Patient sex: M
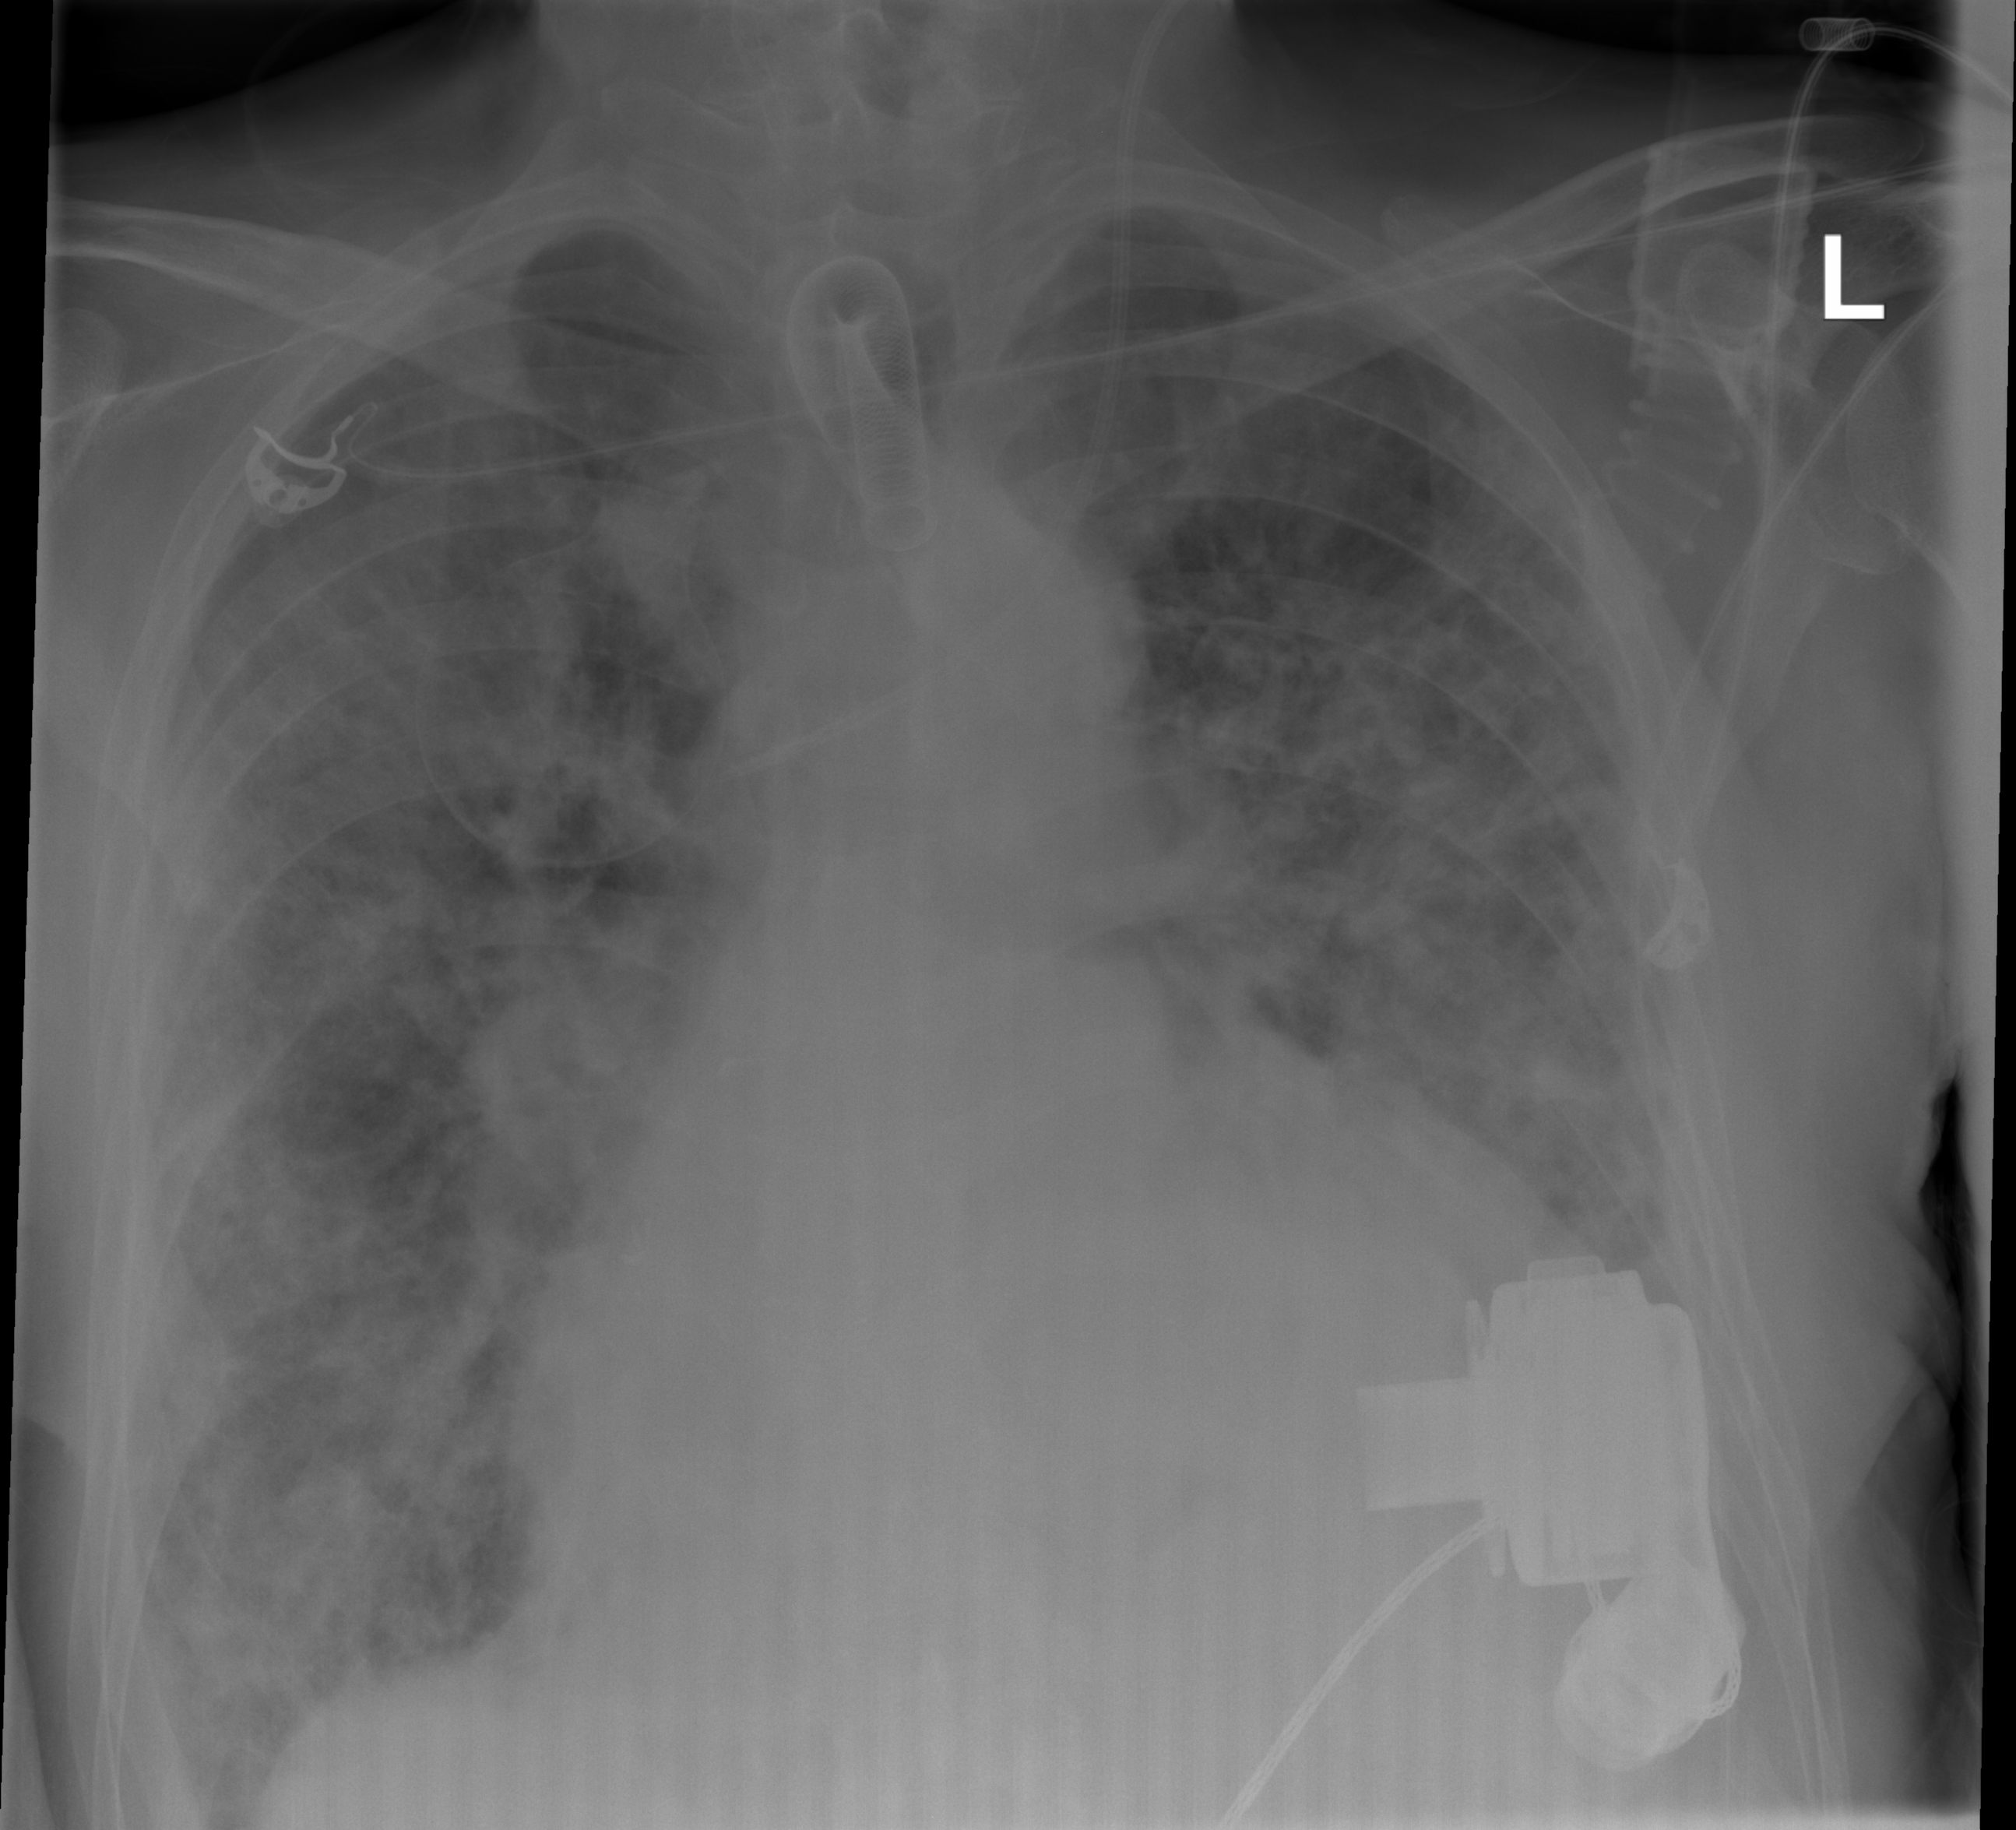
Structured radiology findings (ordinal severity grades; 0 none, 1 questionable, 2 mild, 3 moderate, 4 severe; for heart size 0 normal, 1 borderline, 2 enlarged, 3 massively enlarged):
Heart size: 2
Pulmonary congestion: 4
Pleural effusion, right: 2
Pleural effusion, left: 2
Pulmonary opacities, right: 3
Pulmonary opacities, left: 3
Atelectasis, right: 2
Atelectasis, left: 2